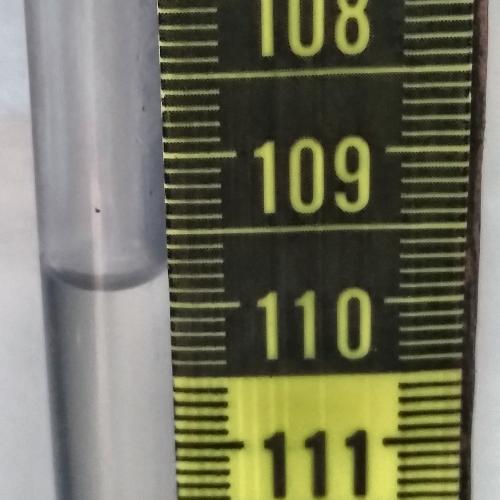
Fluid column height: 109.8 cm